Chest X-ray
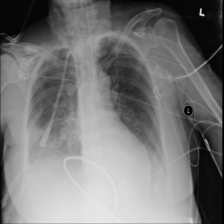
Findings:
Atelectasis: negative
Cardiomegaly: negative
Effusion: negative
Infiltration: negative
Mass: negative
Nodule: negative
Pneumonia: negative
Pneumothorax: negative
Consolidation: negative
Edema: negative
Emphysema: negative
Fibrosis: negative
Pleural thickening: negative
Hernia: negative